Interaction volume radius: 5 \u00c5
Interaction volume height: 25 \u00c5
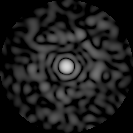
Disorder parameter: 0.8592